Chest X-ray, PA view. Patient: 27 years old, sex M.
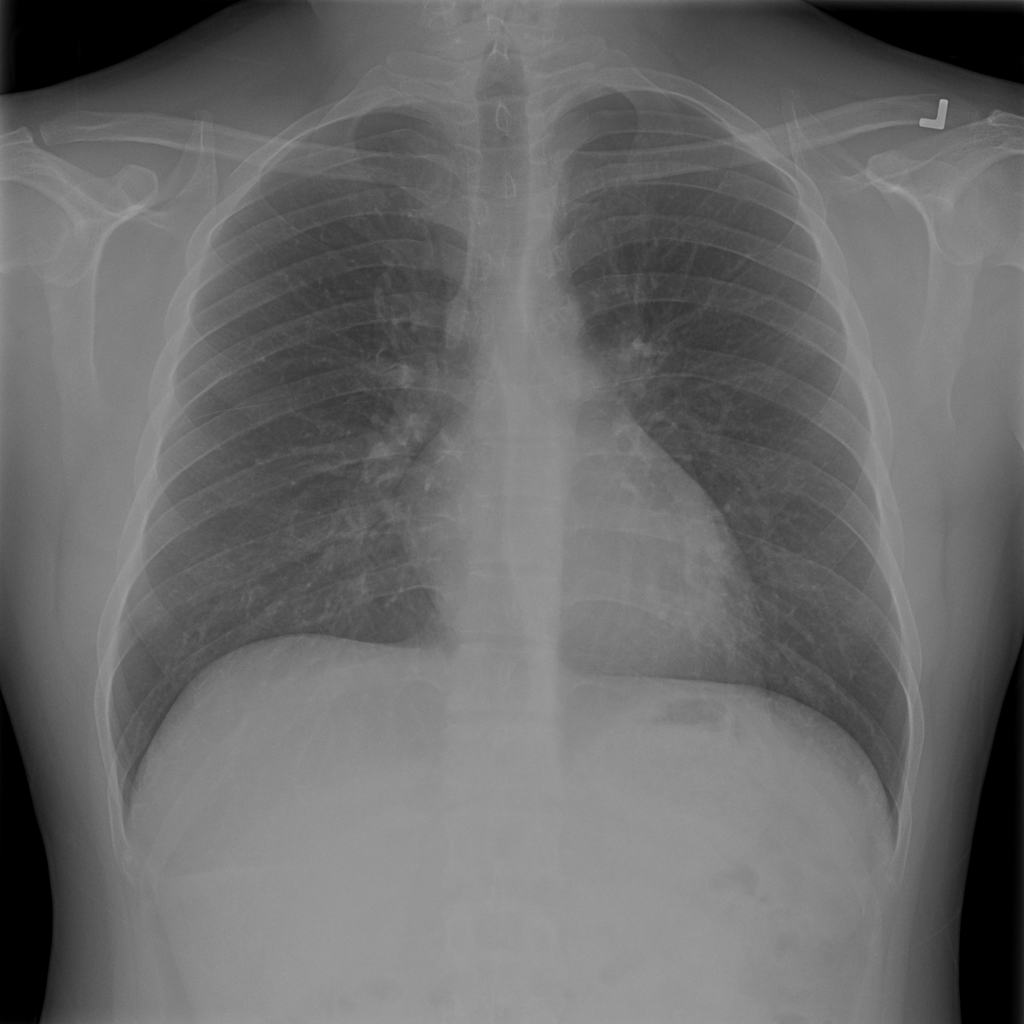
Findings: No Finding